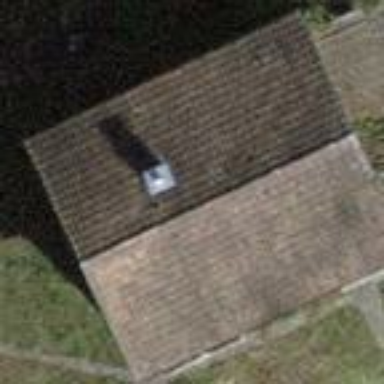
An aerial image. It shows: Residential house.